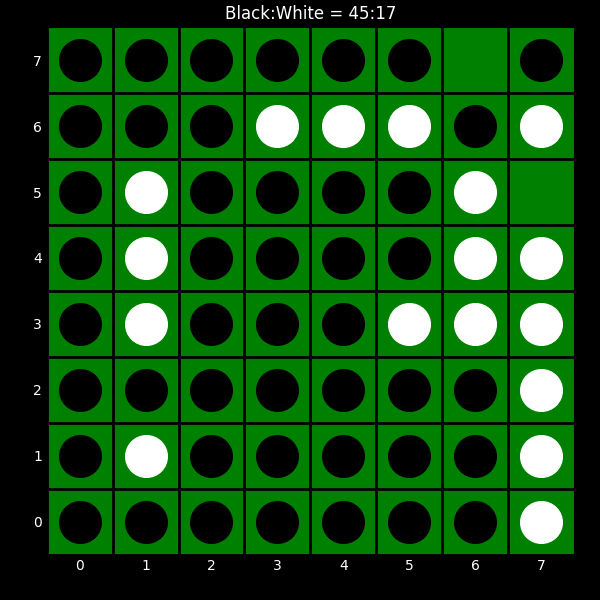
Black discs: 45
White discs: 17